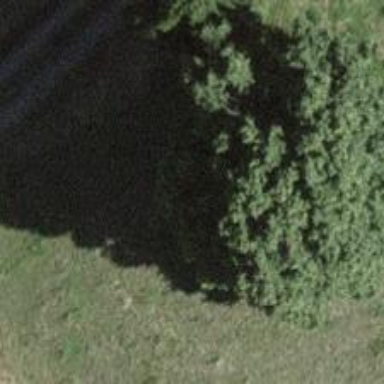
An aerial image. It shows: Semi-deciduous broadleaved tree.